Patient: sex M, age 50
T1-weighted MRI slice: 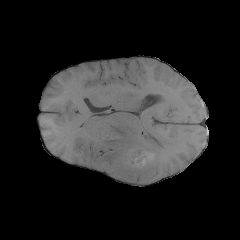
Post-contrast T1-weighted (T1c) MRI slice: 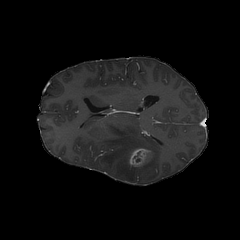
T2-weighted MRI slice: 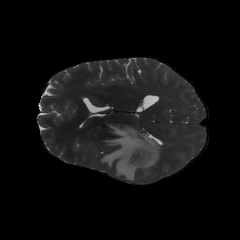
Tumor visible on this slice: yes
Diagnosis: Glioblastoma, IDH-wildtype
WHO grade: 4